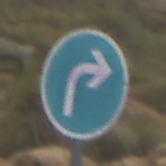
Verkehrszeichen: VorgeschriebeneFahrtrichtungRechts
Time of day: Midday
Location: Outdoor (Nature)
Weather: Overcast
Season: NotSpecified
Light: Natural